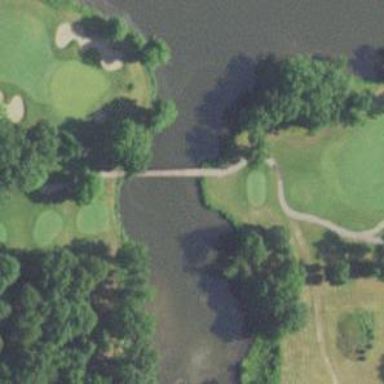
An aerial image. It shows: Path on bridge over golf course.